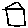
Label: house